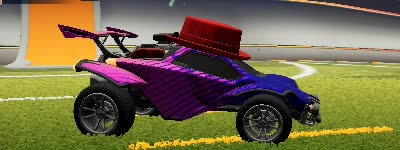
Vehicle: octane